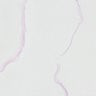
Metastatic tissue present: no